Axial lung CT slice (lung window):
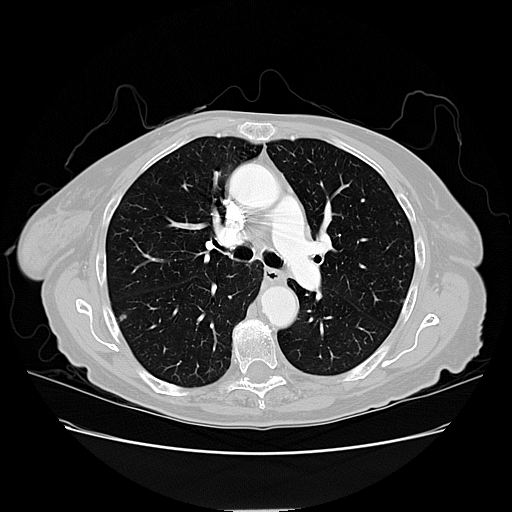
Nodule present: yes
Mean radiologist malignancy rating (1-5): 3